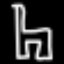
Label: chair